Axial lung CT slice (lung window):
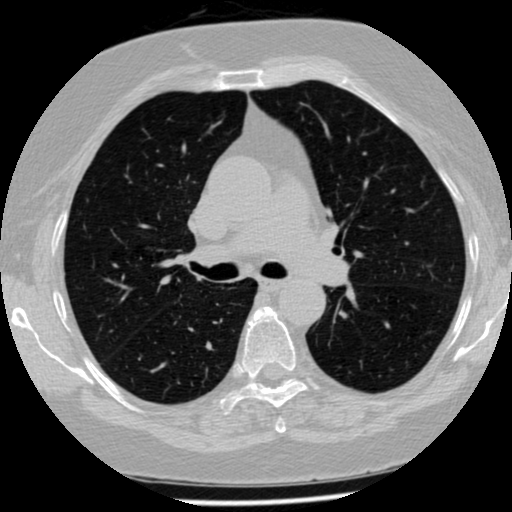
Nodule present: no